Interaction volume radius: 10 \u00c5
Interaction volume height: 50 \u00c5
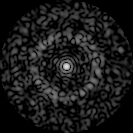
Disorder parameter: 0.8231